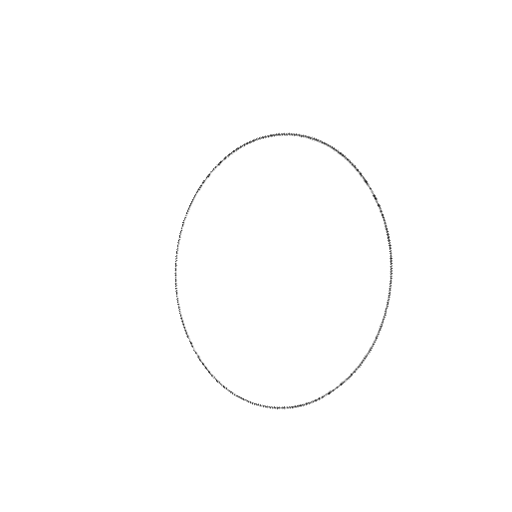
Crossing number: 0